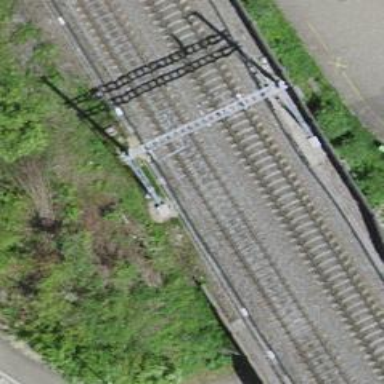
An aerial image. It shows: Railway bridge with electrified contact line. There is one track on the bridge.